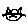
Label: cat